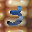
Label: 3